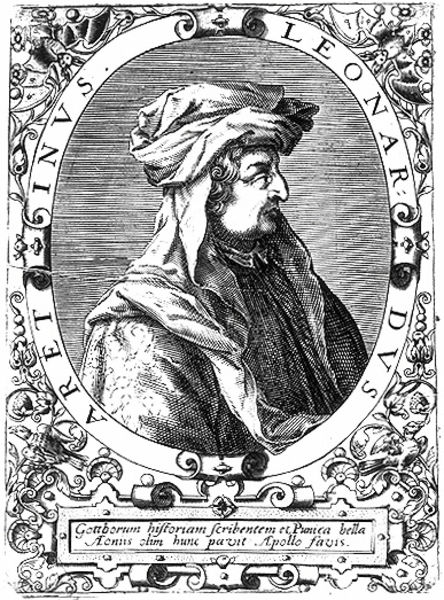
Titel: Bildnis des Leonardo Bruni
Künstler: Matthaeus (d.Ä.) Becker
Institution: (Seriendruck)
Schlagwörter: blätter, mann, umhang, vogel, weiß, äste, blume, blumen, frau, grau, hut, mund, nase, profil, schmuck, schwarz, zeichnung, blüten, schleier, tier, tuch, muster, ornament, augen, band, falten, gesicht, kleidung, pelz, rahmen, bildnis, portrait, porträt, vögel, auge, haare, mantel, blatt, brustbild, bruststück, kinn, locke, locken, kreis, oval, rund, umrandung, ranken, kopfbedeckung, schrift, seitlich, papier, grafik, graphik, kopftuch, inschrift, dekor, floral, ornamente, verzierung, faltenwurf, striche, name, schild, unterschrift, buch, medaillon, orient, druck, druckgraphik, schwarz weiss, schraffur, radierung, stich, hakennase, text, pupille, ranke, verziert, ecken, weißß, seitenprofil, mittelalter, mönch, apoll, edelmann, kupferstich, turban, verzierungen, kpftuch, apollo, fledermaus, leonardo, latein, lateinisch, grotesken, lid, leonard, fledermäuse, tiefdruckverfahren, latain, runder rahmen, tuban, inschrif, naase, dekorierung, gunst, bildenis, aretin, atein, aretinus leonardus, leonardus, aretinus, +turban, profli, tlatein